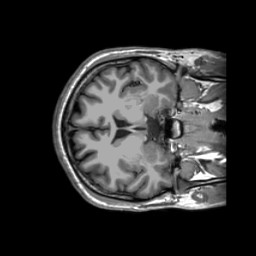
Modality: T1w
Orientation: axial
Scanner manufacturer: philips
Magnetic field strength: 3 T
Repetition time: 0.006386 s
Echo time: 0.002899 s